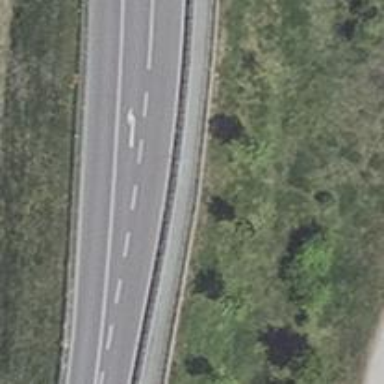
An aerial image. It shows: Asphalt footway.